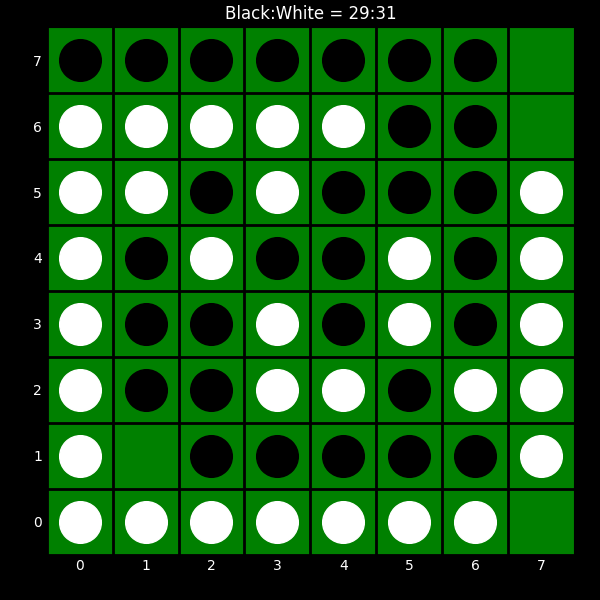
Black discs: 29
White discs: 31